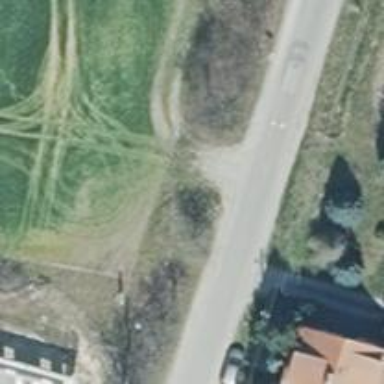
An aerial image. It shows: Unclassified road with asphalt surface.